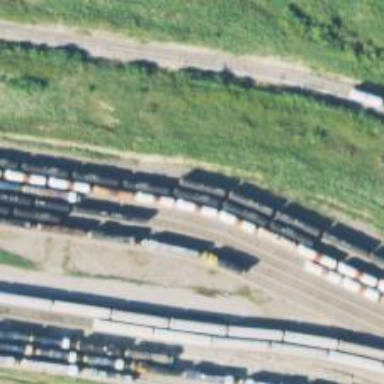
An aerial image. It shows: Railway yard in service.